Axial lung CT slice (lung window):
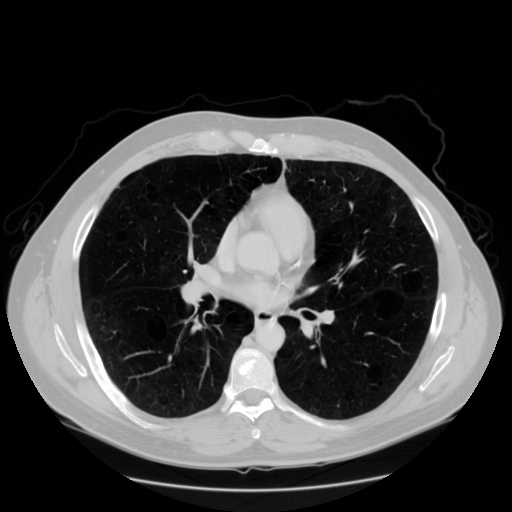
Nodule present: no